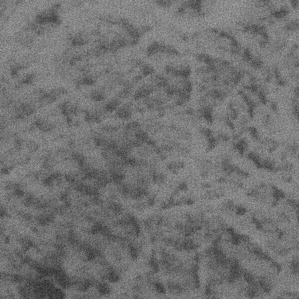
Label: frost